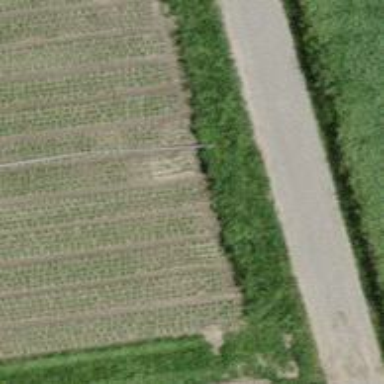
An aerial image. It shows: Power pole.